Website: macys
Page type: store-pickup
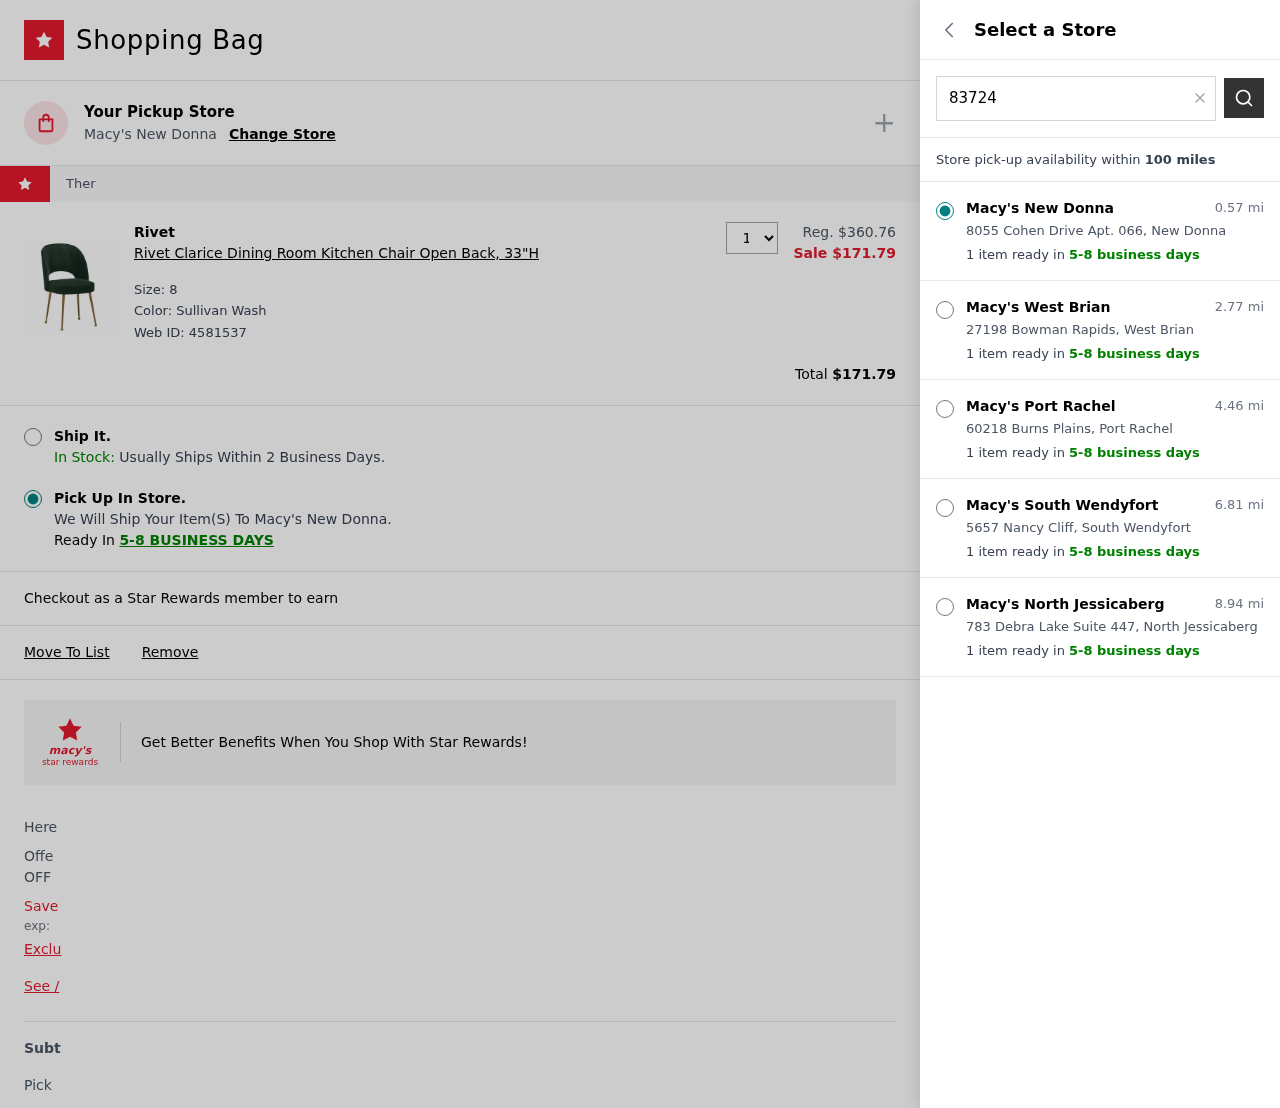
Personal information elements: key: PII_LOCATION1_CITY
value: New Donna
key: PII_LOCATION1_STREET
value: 8055 Cohen Drive Apt. 066
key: PII_LOCATION2_CITY
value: West Brian
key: PII_LOCATION2_STREET
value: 27198 Bowman Rapids
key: PII_LOCATION3_CITY
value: Port Rachel
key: PII_LOCATION3_STREET
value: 60218 Burns Plains
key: PII_LOCATION4_CITY
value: South Wendyfort
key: PII_LOCATION4_STREET
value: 5657 Nancy Cliff
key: PII_LOCATION5_CITY
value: North Jessicaberg
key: PII_LOCATION5_STREET
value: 783 Debra Lake Suite 447
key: PII_POSTCODE
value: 83724
Product elements: key: PRODUCT1_BRAND
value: Rivet
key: PRODUCT1_NAME
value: Rivet Clarice Dining Room Kitchen Chair Open Back, 33"H
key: PRODUCT1_PRICE
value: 171.79
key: PRODUCT1_QUANTITY
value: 1
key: PRODUCT1_ORIGINAL_PRICE
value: $360.76
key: PRODUCT1_WEB_ID
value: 4581537
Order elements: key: ORDER_TOTAL
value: $171.79
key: ORDER_DELIVERY_DATE
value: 5-8 business days
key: ORDER_DELIVERY_DATE
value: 5-8 BUSINESS DAYS
Search elements: key: SEARCH_LOCATION
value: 83724